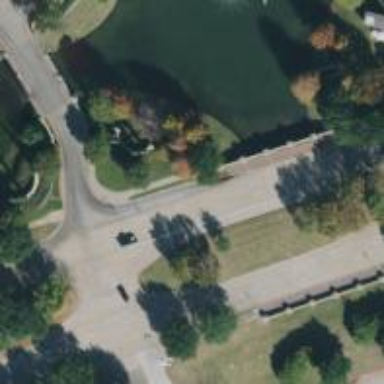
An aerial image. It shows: Secondary road with separate sidewalk.